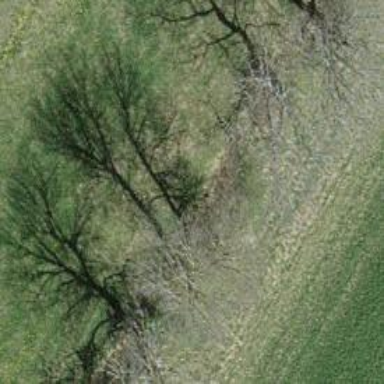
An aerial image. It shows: Row of trees in natural setting.